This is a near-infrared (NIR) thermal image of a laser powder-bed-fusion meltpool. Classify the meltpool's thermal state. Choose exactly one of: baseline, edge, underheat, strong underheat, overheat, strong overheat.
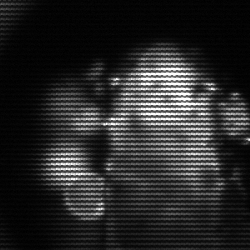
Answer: strong underheat